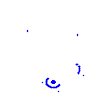
Particle: kaon